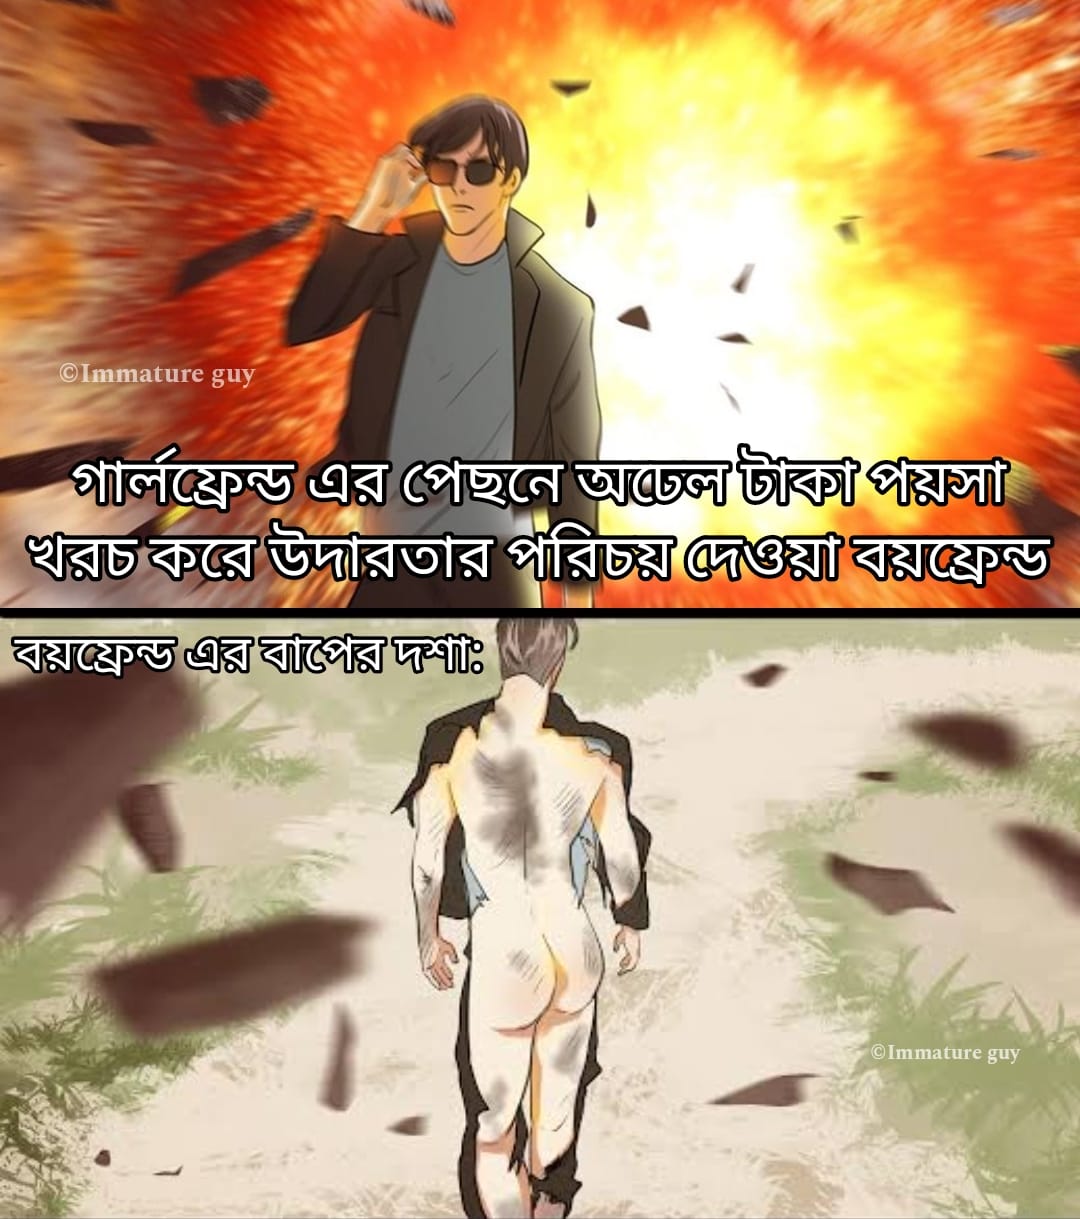
Text: গার্লফ্রেন্ড এর পেছনে অঢেল টাকাপয়সা খরচ করে উদারতার পরিচয় দেওয়া বয়ফ্রেন্ড বয়ফ্রেন্ড এর বাপের দশা
Label: Non Hate